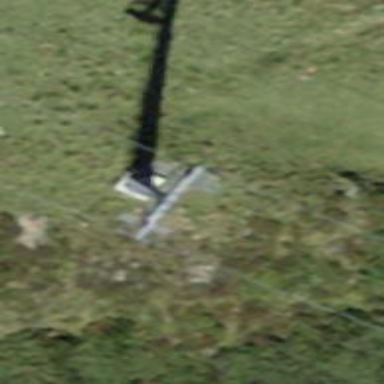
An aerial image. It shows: Pylon for aerialway.